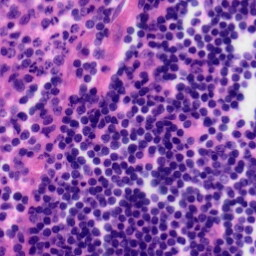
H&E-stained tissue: Tonsil